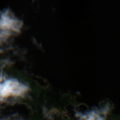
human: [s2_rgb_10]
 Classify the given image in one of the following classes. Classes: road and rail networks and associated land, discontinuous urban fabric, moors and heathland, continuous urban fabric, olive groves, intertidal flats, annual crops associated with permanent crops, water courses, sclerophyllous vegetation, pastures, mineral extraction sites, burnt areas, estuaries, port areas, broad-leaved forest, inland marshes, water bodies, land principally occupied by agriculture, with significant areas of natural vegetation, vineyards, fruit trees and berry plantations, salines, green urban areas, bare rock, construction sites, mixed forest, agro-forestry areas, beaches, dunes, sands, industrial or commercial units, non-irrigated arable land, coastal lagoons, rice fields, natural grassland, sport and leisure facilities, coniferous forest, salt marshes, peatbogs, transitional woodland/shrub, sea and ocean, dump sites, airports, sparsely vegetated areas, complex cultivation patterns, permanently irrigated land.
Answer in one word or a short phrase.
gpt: coniferous forest, water bodies